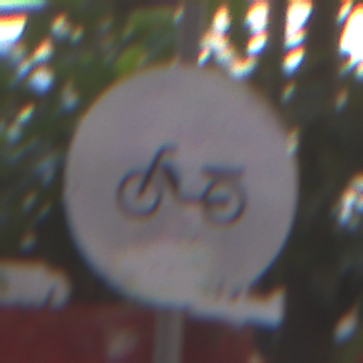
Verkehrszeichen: VerbotMofas
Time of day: MorningAfternoon
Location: Outdoor (Urban)
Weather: Clear
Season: NotSpecified
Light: Natural